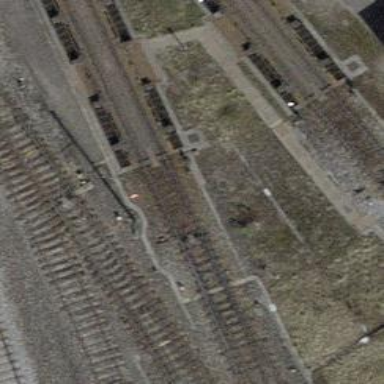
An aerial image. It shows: Railway yard with one track. The yard has beam retarder.